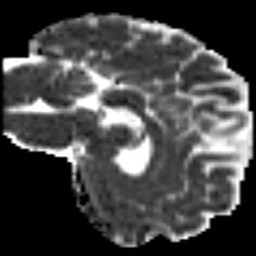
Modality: MD
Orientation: sagittal
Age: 39
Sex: male
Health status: healthy
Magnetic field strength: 3 T
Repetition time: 9 s
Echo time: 0.093 s